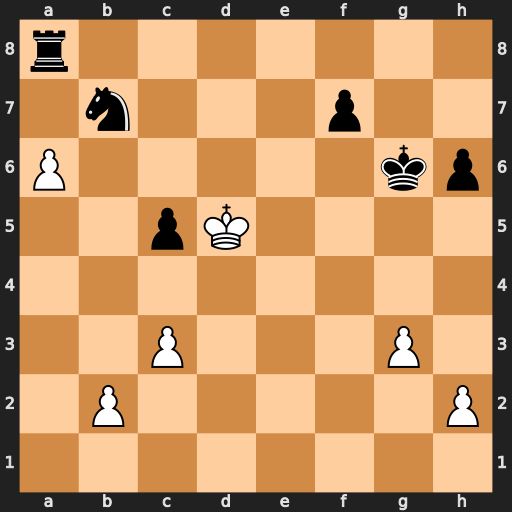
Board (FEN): r7/1n3p2/P5kp/2pK4/8/2P3P1/1P5P/8
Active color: w
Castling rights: -
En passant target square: -
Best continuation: axb7 Rb8 Kc6 c4 Kc7